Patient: sex F, age 58
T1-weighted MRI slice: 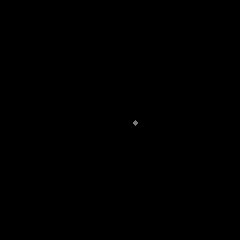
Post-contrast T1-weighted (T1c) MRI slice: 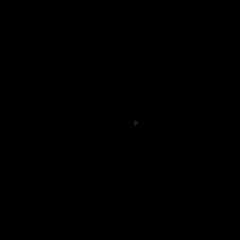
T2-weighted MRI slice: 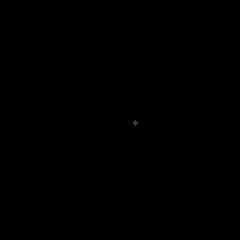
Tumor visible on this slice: no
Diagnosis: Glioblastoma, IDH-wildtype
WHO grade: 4